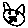
Label: cat